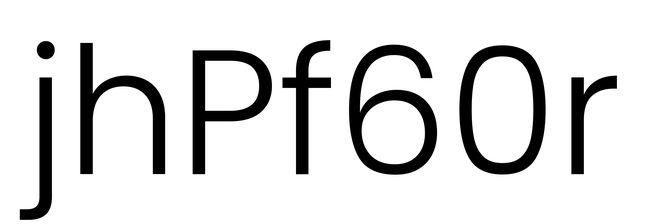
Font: Poppins-Light